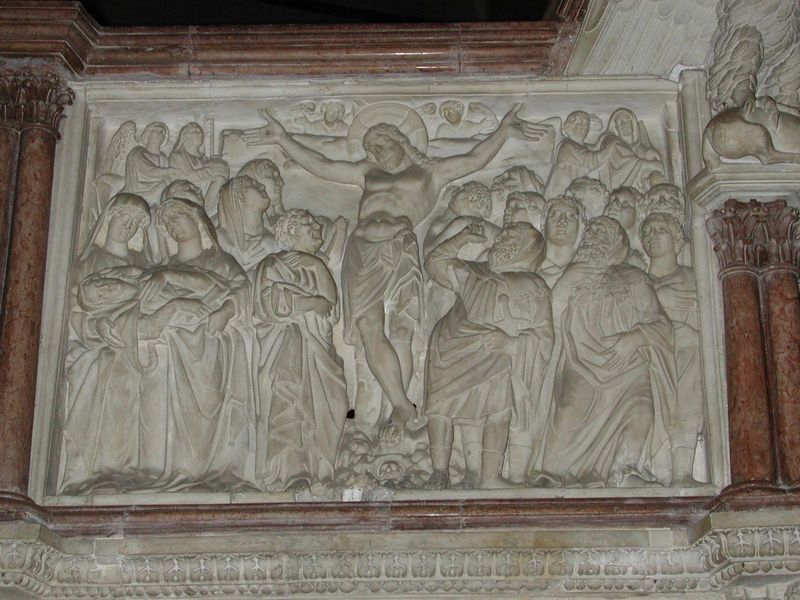
Titel: Kanzel
Künstler: Niccolò Pisano
Standort: Pisa, Baptisterium (EU - I - Toskana)
Schlagwörter: schurz, frauen, menschen, männer, engel, baby, kreuz, karfreitag, heiligenschein, jesus, kreuzigung, jünger, golgatha